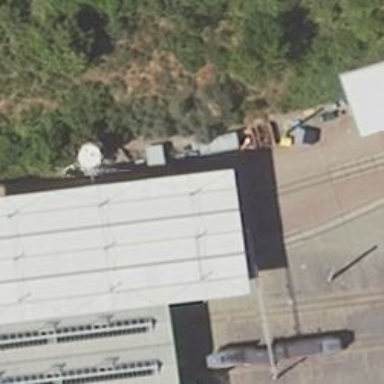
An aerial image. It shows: Tram railway yard with electrified contact line.